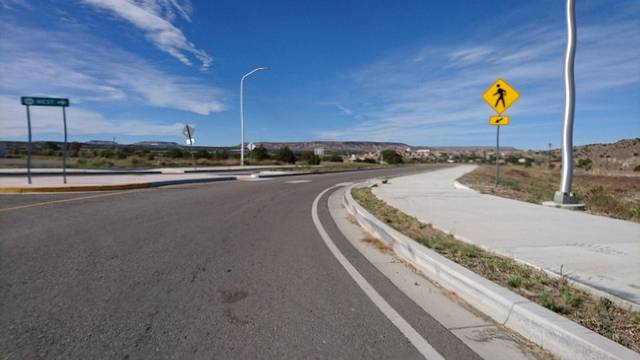
Region: United States
Coordinates: 35.038, -107.374